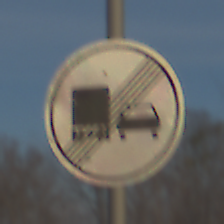
Verkehrszeichen: EndeUeberholverbotKraftfahrzeuge
Umgebung: Outdoor, Nature
Tageszeit: MorningAfternoon
Wetter: PartlyCloudy
Licht: Natural
Jahreszeit: NotSpecified
Kontrast: HighContrast